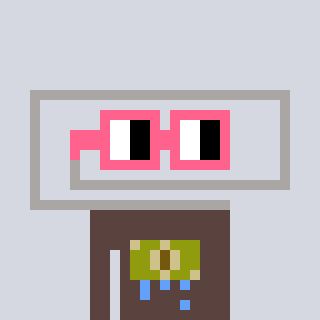
a pixel art character with square pink glasses, a paperclip-shaped head and a darkbrown-colored body on a cool background